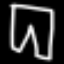
Label: pants